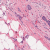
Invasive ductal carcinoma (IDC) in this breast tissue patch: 1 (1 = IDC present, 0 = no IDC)